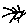
Label: sun